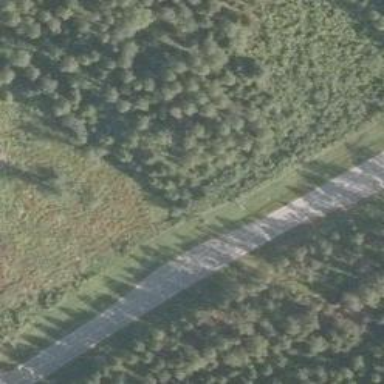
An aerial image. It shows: Primary road with asphalt surface.